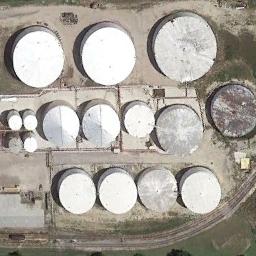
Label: storage_tank